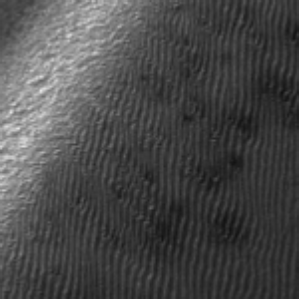
Label: frost